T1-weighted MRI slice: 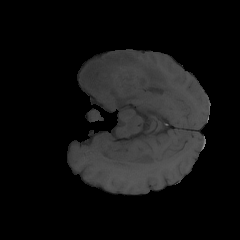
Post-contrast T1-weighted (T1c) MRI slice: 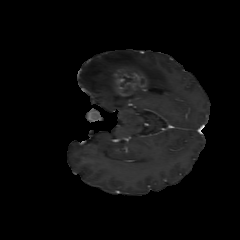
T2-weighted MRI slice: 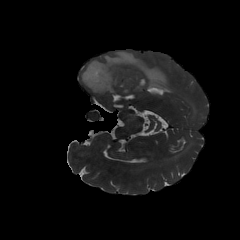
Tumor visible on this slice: yes